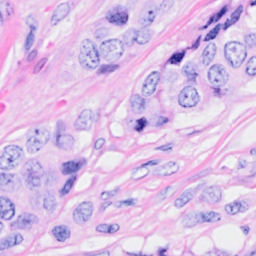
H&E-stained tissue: Breast